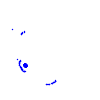
Particle: pion